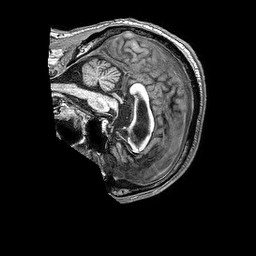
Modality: T1w
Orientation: sagittal
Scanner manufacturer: philips
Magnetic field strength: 3 T
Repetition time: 0.006772 s
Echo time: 0.003116 s